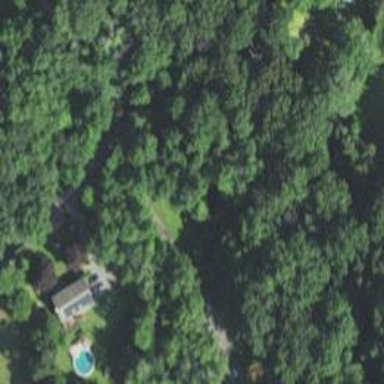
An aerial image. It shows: Residential driveway.